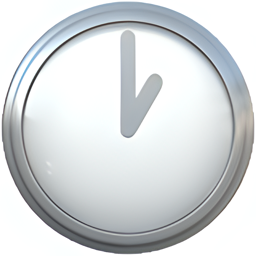
Name: clock face one oclock
Emoji: 🕐
Group: Travel & Places
Sub-group: time